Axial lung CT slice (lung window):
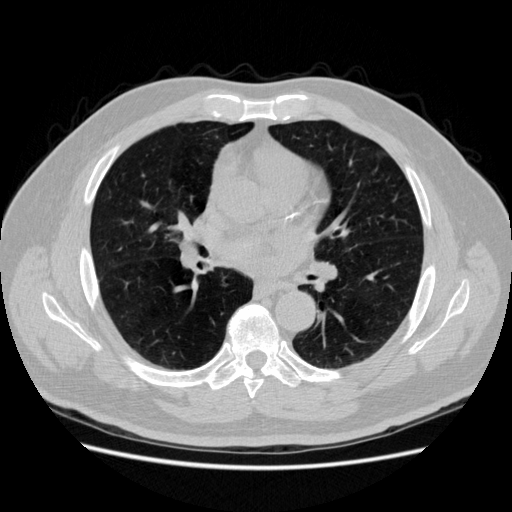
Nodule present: no